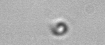
Label: nanoplankton_mix